Question: I am working on a project where I need to plot some points on a sphere. What I have are the longitude and latitude of each point, and a value at each point. For example,
'''
longitude latitude value
123 23 1.3
75 -34 2.8
190 48 2.1
...
'''
I want a plot like the following. I also want the size of the point to be proportional to the value in the data set. So 2.8 will have a bigger point and 1.3 will have a smaller point, etc. The world map is optional.
I wonder if there are any packages in R that can do this job? Any suggestions or codes are greatly appreciated!

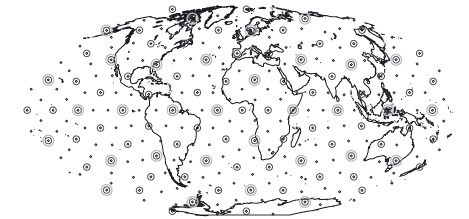
Answer: A simple example using 'base' plot and packages 'sp', 'rgdal' and 'maptools':
'''
library(sp)
library(maptools)
library(rgdal)
xy <- data.frame(lon=c(-130,110,3,45),lat=c(60,-10,50,30)) #Some coordinates
value <- data.frame(value=c(1.5,0.8,2.3,2)) #Some values for the point size
df <- SpatialPointsDataFrame(xy,value,proj4string=CRS("+proj=lonlat"))
dfMoll <- spTransform(df, CRS("+proj=moll")) #Mollweide projection of the data
data(wrld_simpl) # A base world map
wrld_moll <- spTransform(wrld_simpl, CRS("+proj=moll")) # ... that we projects as well
plot(wrld_moll) #... and plot
points(dfMoll, cex=dfMoll$value, pch=20, col="red") #...with our data points
'''